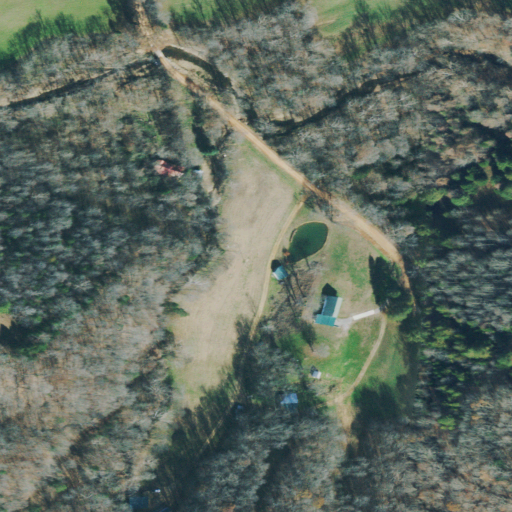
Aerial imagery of valley in Tennessee named Mack Roy Hollow containing deciduous forest, mixed forest, pasture, open development, medium intensity development, and low intensity development